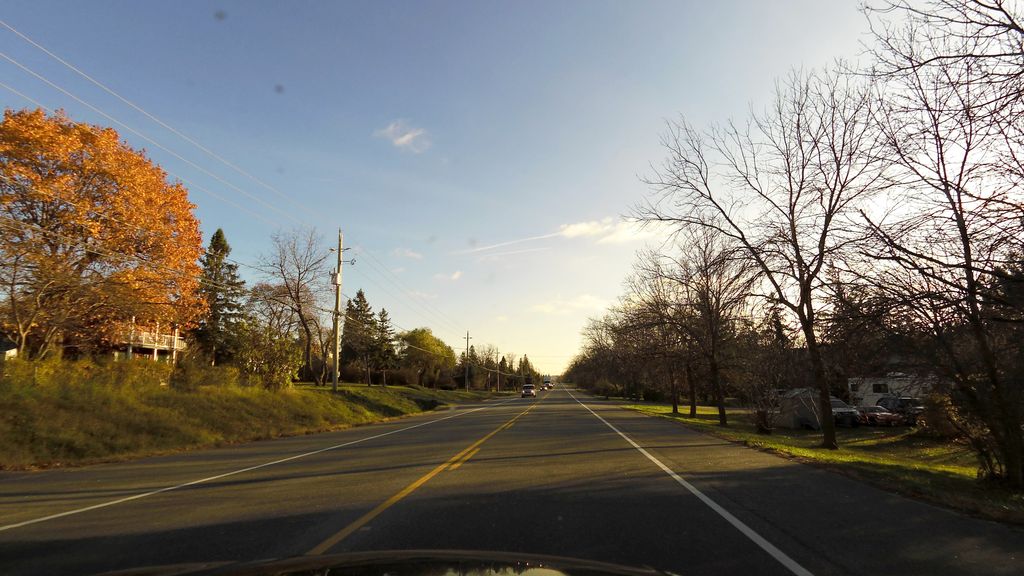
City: kitchener-waterloo